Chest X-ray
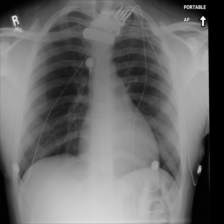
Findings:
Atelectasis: negative
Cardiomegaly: negative
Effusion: negative
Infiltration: negative
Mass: negative
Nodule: negative
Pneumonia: negative
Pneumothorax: negative
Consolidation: negative
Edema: negative
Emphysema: negative
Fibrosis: negative
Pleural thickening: negative
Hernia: negative